Question: how could set the layout parameters of the imageView in order to get something like this?
Thanks!!
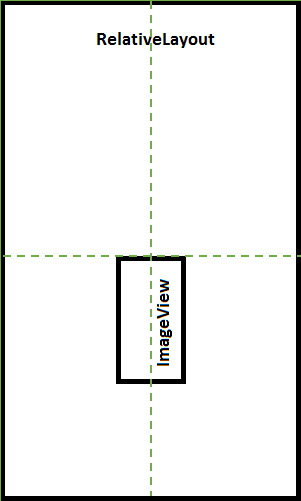
Answer: I have prepared a Simple Hack Solution.
Make a dump 'View' and Assign your 'View' Top to it.
'''
<View
android:id="@+id/view1"
android:layout_width="match_parent"
android:layout_height="0dp"
android:layout_centerHorizontal="true"
android:layout_centerVertical="true" />
<ImageView
android:id="@+id/imageView1"
android:layout_width="wrap_content"
android:layout_height="wrap_content"
android:layout_alignTop="@id/view1"
android:layout_centerHorizontal="true"
android:src="@drawable/ic_launcher" />
'''
Hope this could help you...Any Query are Welcome :)